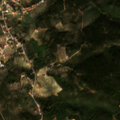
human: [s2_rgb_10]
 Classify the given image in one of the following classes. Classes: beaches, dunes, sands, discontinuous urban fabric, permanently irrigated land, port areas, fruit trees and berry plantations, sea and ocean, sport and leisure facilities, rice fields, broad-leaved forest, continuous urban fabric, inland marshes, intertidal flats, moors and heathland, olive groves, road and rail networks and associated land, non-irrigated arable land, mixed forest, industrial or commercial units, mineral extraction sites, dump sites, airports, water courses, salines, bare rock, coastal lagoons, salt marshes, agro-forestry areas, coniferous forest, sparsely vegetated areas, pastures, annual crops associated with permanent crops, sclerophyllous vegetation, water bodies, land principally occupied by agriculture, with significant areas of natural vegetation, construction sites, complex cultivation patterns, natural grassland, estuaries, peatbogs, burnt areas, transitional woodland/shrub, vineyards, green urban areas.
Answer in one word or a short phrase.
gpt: complex cultivation patterns, land principally occupied by agriculture, with significant areas of natural vegetation, broad-leaved forest